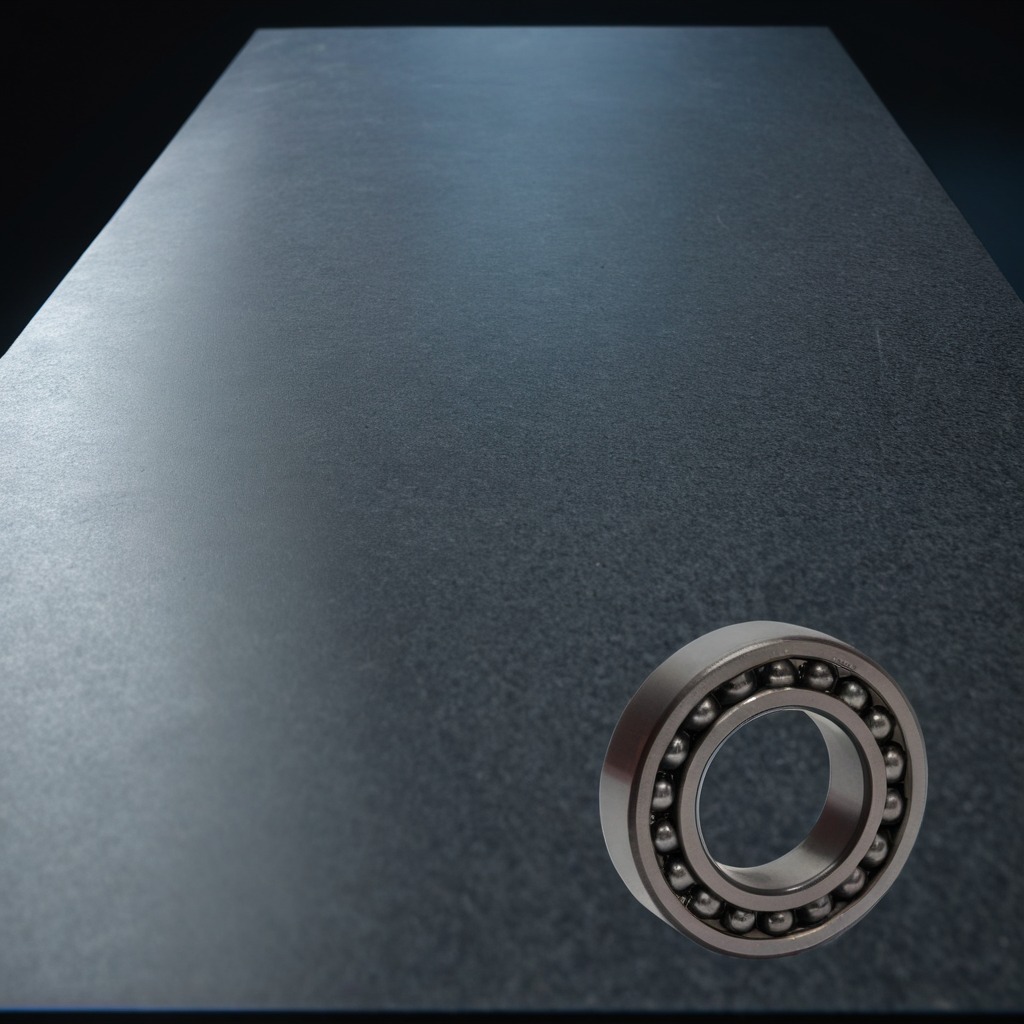
A metal ball bearing is lying on a clean granite table inside a workshop at night dim ambient light soft shadows worn but